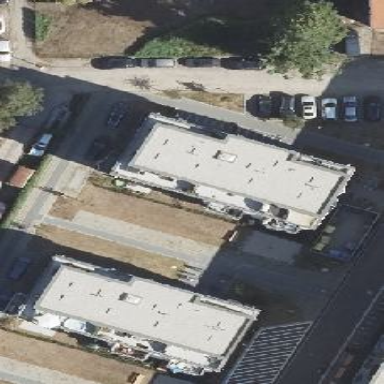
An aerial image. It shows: Apartment building with flat roof.